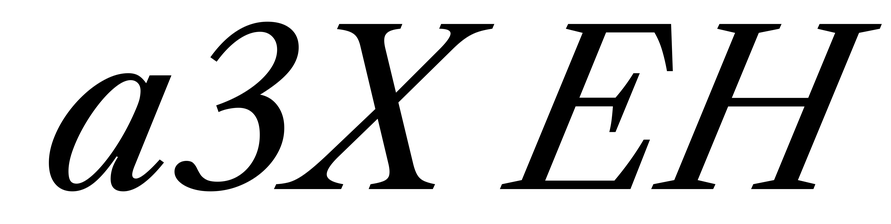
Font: LibreCaslonText-Italic_Italic